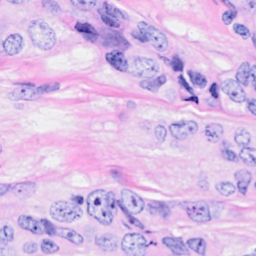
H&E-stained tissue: Breast